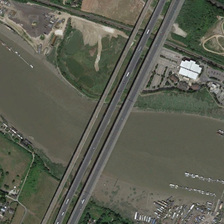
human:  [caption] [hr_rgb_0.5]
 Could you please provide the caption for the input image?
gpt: there are three strip shaped road across the broad surface of the river .

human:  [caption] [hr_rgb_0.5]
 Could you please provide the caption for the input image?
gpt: three paralleled long straight bridges traverse the curved river .

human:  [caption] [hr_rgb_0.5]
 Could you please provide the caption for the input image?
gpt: three bridges are across the grey river connecting green plains .

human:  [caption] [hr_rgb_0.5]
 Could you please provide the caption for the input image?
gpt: there is three roads parallel with each other over the river which some boats are parked along .

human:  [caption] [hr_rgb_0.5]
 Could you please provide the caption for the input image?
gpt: many green plants and several buildings are in two sides of a river with three parallel bridges and a port .